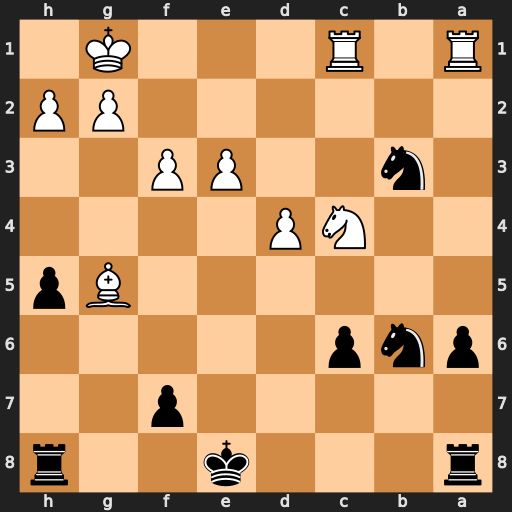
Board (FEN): r3k2r/5p2/pnp5/6Bp/2NP4/1n2PP2/6PP/R1R3K1
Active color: b
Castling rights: kq
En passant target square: -
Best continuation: Nxc4 Rxc4 Nxa1